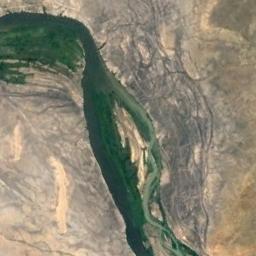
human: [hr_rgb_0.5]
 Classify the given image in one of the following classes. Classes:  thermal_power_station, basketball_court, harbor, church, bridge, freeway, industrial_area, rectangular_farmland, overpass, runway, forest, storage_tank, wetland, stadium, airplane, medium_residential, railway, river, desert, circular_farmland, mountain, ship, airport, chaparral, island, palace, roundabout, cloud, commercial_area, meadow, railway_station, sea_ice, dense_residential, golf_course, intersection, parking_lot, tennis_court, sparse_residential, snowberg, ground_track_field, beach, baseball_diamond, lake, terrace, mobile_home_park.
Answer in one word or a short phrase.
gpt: river